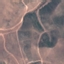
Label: HerbaceousVegetation